Question: I would like to remove the space between y-axis and the chart as shown below:

Here is a fiddle used to create this chart : <URL>
Here is the code used to setup (same as jsFiddle):
'''
$(function () {
var chart;
$(document).ready(function () {
chart = new Highcharts.Chart({
chart: {
renderTo: 'container',
spacingLeft: 2,
spacingRight: 2
},
credits: { enabled: false },
title: { text: '' },
yAxis: {
title: '',
labels: {
style: {
fontSize:'9px'
}
}
},
xAxis: { labels: { enabled: false } }, //hide the x axis labels
series: [{
type: 'area',
name: 'speed',
showInLegend: false,
data: [
71.5, 106.4, 129.2, 144, 176, 135.6, 148.5, 216.4, 194.1, 129.2, 144, 176, 135.6, 148.5, 216.4, 194.1, 129.2, 144, 176, 135.6, 148.5, 216.4, 194.1, 129.2, 144, 176, 135.6, 148.5, 216.4, 194.1, 129.2, 144, 176, 135.6, 148.5, 216.4, 194.1, 129.2, 144, 176, 135.6, 148.5, 216.4, 194.1, 95.6,
71.5, 106.4, 129.2, 144, 176, 135.6, 148.5, 216.4, 194.1, 129.2, 144, 176, 135.6, 148.5, 216.4, 194.1, 129.2, 144, 176, 135.6, 148.5, 216.4, 194.1, 129.2, 144, 176, 135.6, 148.5, 216.4, 194.1, 129.2, 144, 176, 135.6, 148.5, 216.4, 194.1, 129.2, 144, 176, 135.6, 148.5, 216.4, 194.1, 95.6,
54.4]
}],
/* To make it pretty */
plotOptions: {
area: {
animation: false,
lineWidth: 1,
marker: {
enabled: false,
states: {
hover: {
enabled: true,
radius: 5
}
}
},
shadow: false,
states: {
hover: {
lineWidth: 1
}
},
threshold: null
}
}
});
});
});
'''
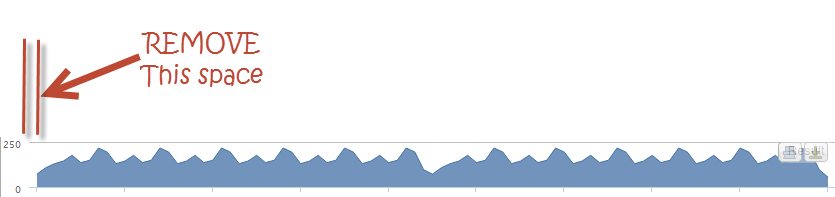
Answer: The right way to do it is set the 'offset' to '-15'.
'''
yAxis: {
offset: -15
}
'''
<URL>
:
'The distance in pixels from the plot area to the axis line. A positive offset moves the axis with it's line, labels and ticks away from the plot area. This is typically used when two or more axes are displayed on the same side of the plot. Defaults to 0.'
<URL>